Question: I have used a stacked bar chart (with coord_flip) to try to compare distributions (this is one a several techniques I'm playing with) for a control and treatment group for pre and post test. Here is the plot:

and here is the code (Sorry it's not reproducible with no data set. If this is a problem I'll make up a reproducible data set as I can't share the real data):
'''
m4 <- ggplot(data=v, aes(x=trt, fill=value))
m5 <- m4 + geom_bar() + coord_flip() +
facet_grid(time~type) + scale_fill_grey()
'''
How can I change the y axis (which is actually on the bottom dues to 'coord_flip') to percents so every bar is equal in length? So I want counts to become percents. I need some sort of transformation that I'm betting ggplot has or could easily be created and applied some how.
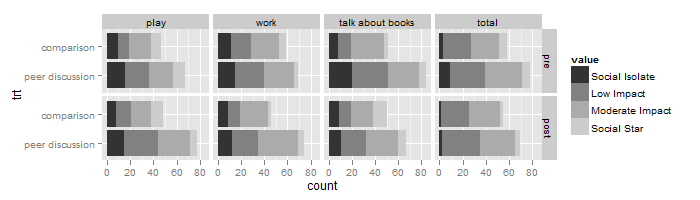
Answer: You probably just want <URL>, by setting,
'''
+ geom_bar(position = "fill")
'''